Question: I am having an issue in Outlook 2007/10 when coding an email.
I am getting added padding/margin between my tables and cant see what it could be.
I have one big tables, with 3 tables inside it, all aligned left. I would have put them in seperate td's but need them to be out of the td's for it to work how i want responsively.
I have added 'border-collapse:collapse' and 'border-spacing:0px' to every table and all the cellpadding and spacing is set to 0. All my code is inline. This gap doesn't show in any other clients.
Any ideas?
Have attached diagram of my tables.

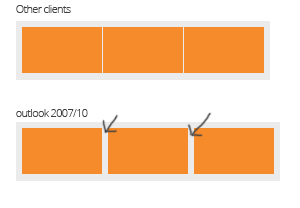
Answer: Aligning (floating) tables will often cause a few pixels worth of gap, particularly in Outlook. Try adding this to your page:
'''
<style type="text/css">
.msoFix {
mso-table-lspace:-1pt;
mso-table-rspace:-1pt;
}
</style>
'''
From memory, this doesn't remove it fully - there is still a stubborn 1px line, which is fine, unless you are using background colors that make it obvious. To get rid of it completely you'll have to play around with adding a border also, which is kinda silly, but that is Outlook for you...
However, for responsive, I'd recommend you go with the '<td>''s instead, and just toggle 'width:100%; display:block;' in the media query to control them responsively. Here is a <URL>